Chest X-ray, PA view. Patient: 72 years old, sex M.
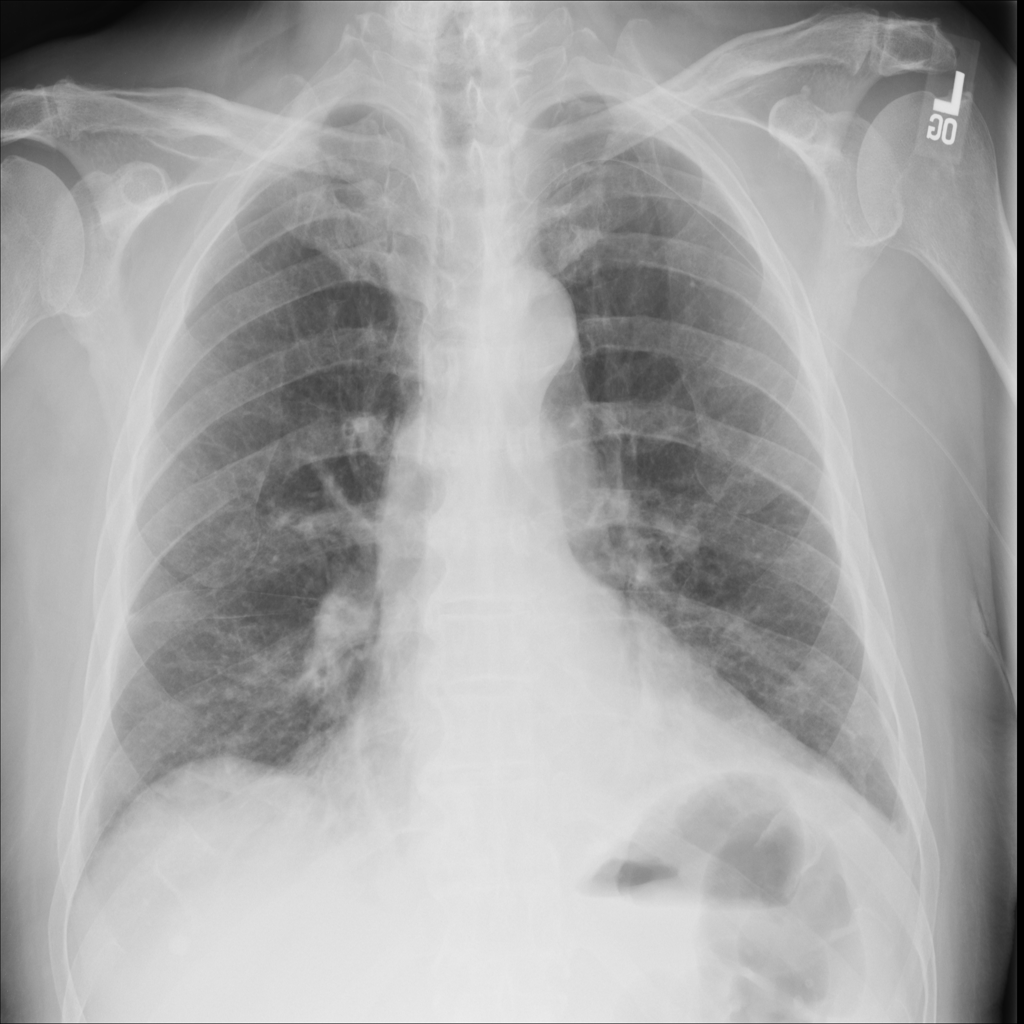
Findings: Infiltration